Field crop: maize
Growth stage: 2
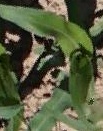
Species: maize